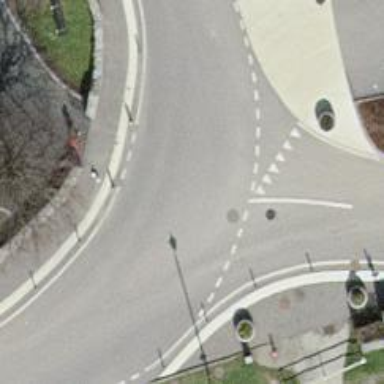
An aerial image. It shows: Road with "give way" sign.